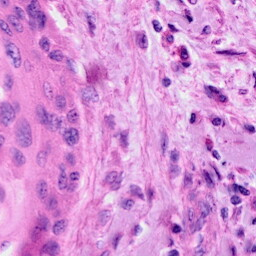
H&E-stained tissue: Cervix